Question: What does "Request desktop site" mean on an iPad chrome browser and why does an ASP.NET website not work until this option is enabled?
If my site is loaded on iPad Chrome, the login does not work, instead it redirects to a strange URL.

If the user selects "Request desktop site", then the login works fine. What can I add to my ASP.NET MVC site to change it so that the user does not have to click the "Request desktop site" option?
EDIT: Have just realized that the URL generated is because it is trying to use cookie-less forms authentication. It must be that iPad Chrome by default does not accept cookies?
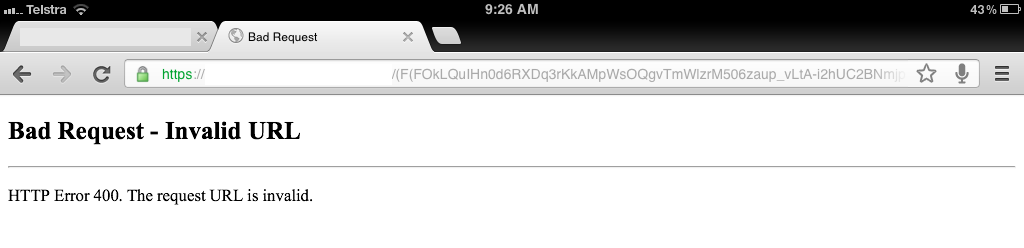
Answer: Yes a lot of people have reported that Chrome on iOS does not seem to accept cookies. There are multiple ways to get around it, easiest is to force using of cookies in cookieless mode.
'''
<authentication mode="Forms" >
<forms loginUrl="~/Account/LogOn" timeout="3600" cookieless="UseCookies" />
</authentication>
'''